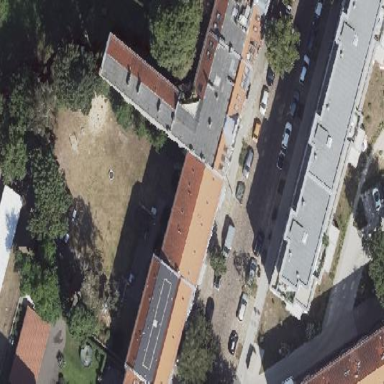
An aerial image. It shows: Saltbox shaped roof on apartment building.